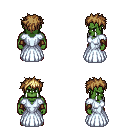
a pixel art fantasy rpg character, male body template, orc, green skin, underdress, robe skirt, blonde bedhead hairstyle, cloth bracers, four views (front, back, left, right), 2x2 character sprite sheet, small pixel art, hard edges, no anti-aliasing